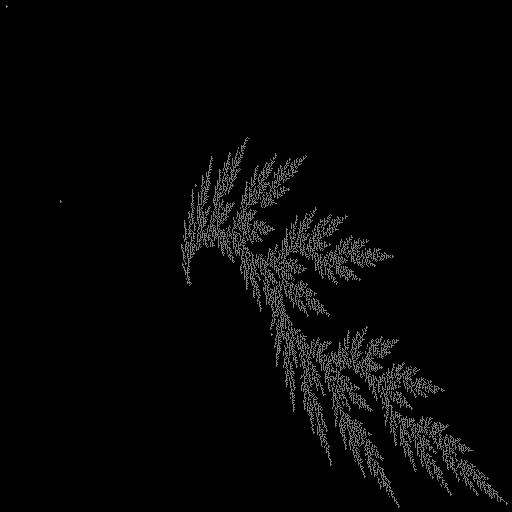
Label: cedarleaf